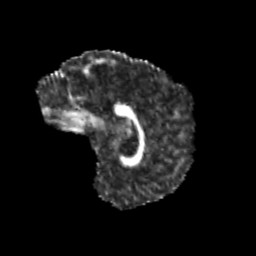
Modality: FA
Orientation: sagittal
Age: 11
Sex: male
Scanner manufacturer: siemens
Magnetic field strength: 3 T
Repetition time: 3.8 s
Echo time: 0.07 s